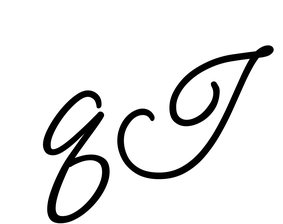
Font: MeowScript-Regular